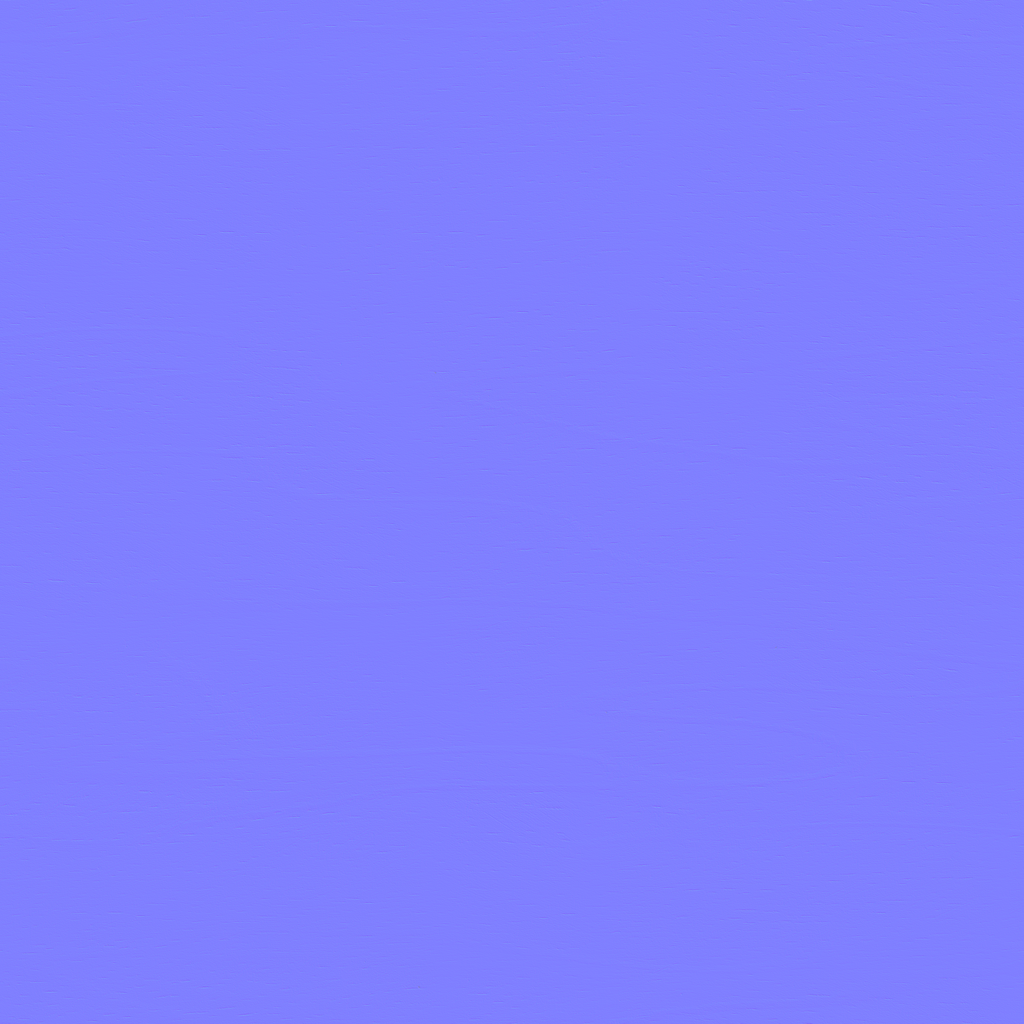
Texture map type: NormalGL